Field crop: maize
Growth stage: 2
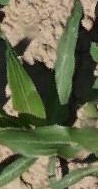
Species: maize